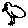
Label: bird